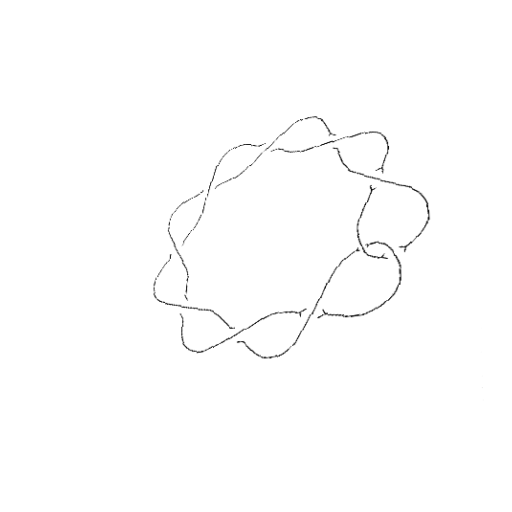
Crossing number: 10